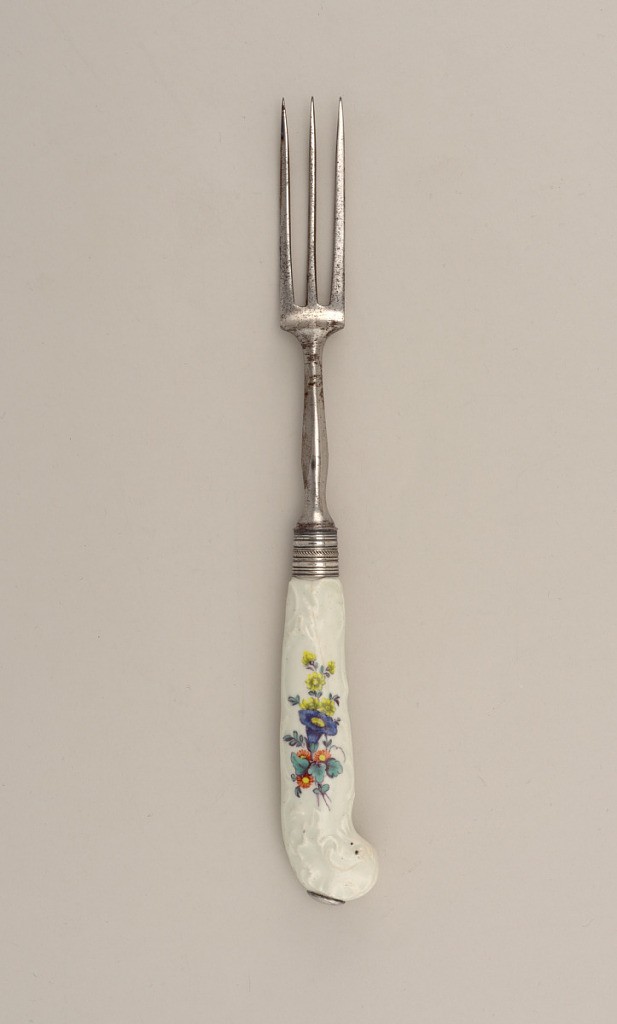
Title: Fork with Porcelain Handle (Paired with Knife)
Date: ca. 1755–1780
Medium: steel, silver; porcelain, vitreous enamel
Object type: fork
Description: Three curved tines, waisted shoulder, and baluster-shaped neck. Banded silver ferrule. Pistol-shaped white porcelain handle, decorated with raised scrollwork and floral sprays on front and back in yellow, blue, red, green, pink and purple. Small silver cap at the end of the handle.